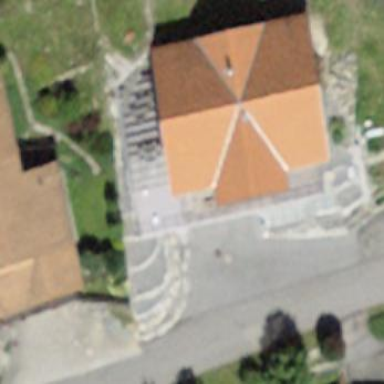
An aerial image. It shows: Detached building.